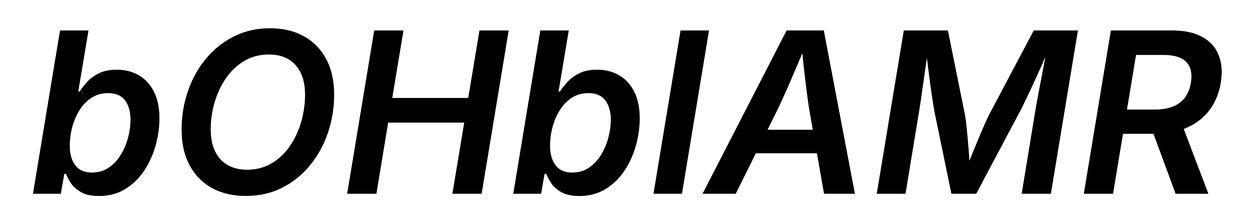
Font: Inter-Italic_SemiBold_Italic